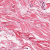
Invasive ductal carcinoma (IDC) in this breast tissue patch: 0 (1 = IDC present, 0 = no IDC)